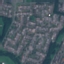
Land use / land cover: Residential